Question: I know the similar questions have been asked before, but they are all in Android (Java).
While I need to draw a text inside a yellow circle (let's call the text + its outside circle a unit) on Google Map with JavaScript (take a look the picture below):

I looked into Google Map JavaScript API and only found the code about draw shapes on google map but cannot find any code which gives me an insight of drawing an unit.
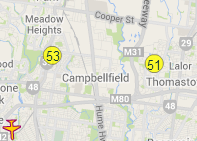
Answer: There is no built-in option.
possible workarounds:
- <URL>-